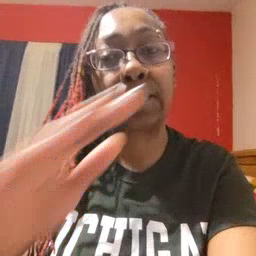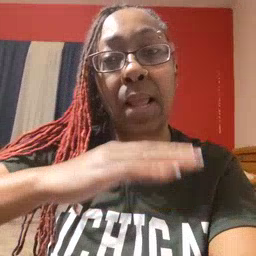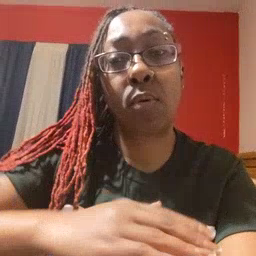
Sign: table